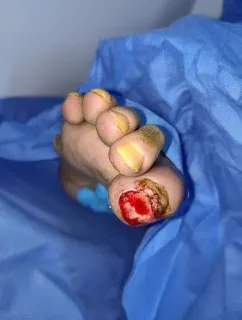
Clinical images of the patient. Ulcers on the first toe.
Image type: medical_photograph (other_medical_photograph)